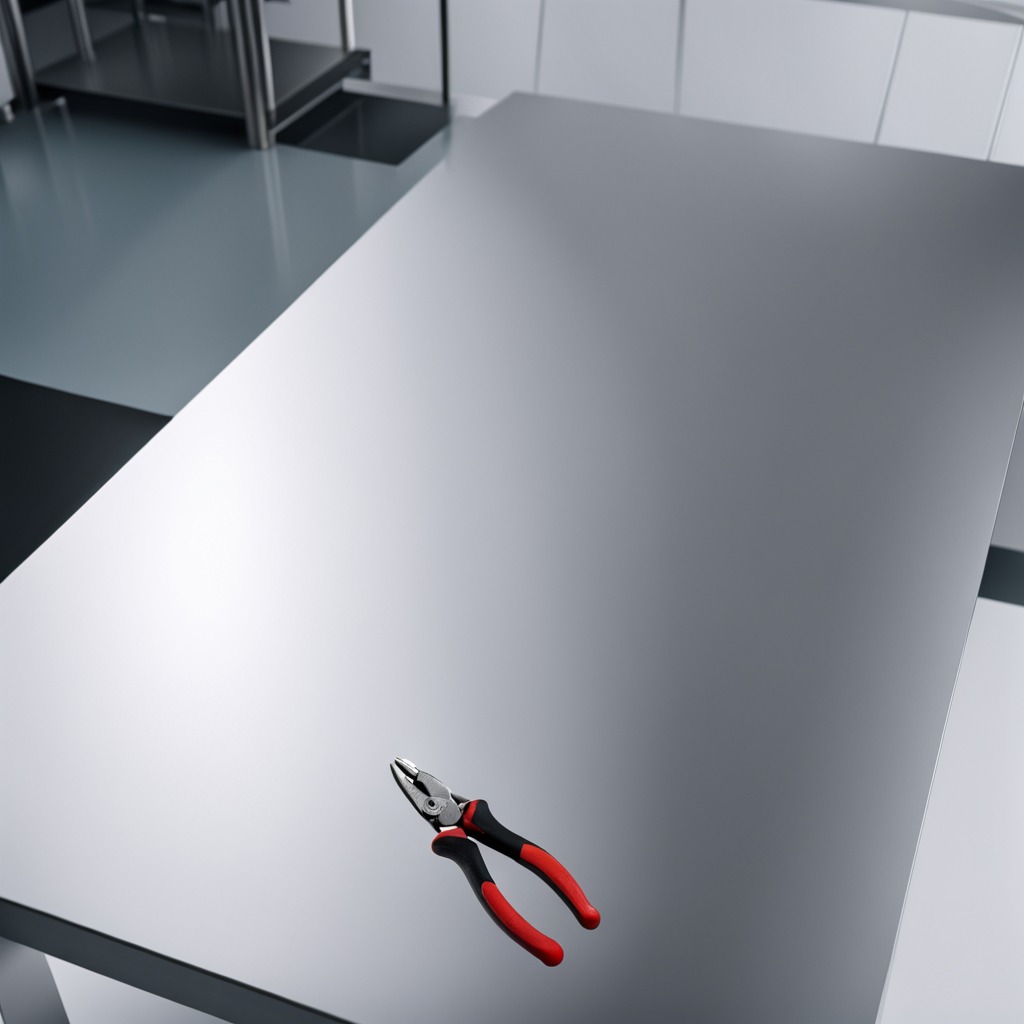
A plier is lying on the stainless steel table.